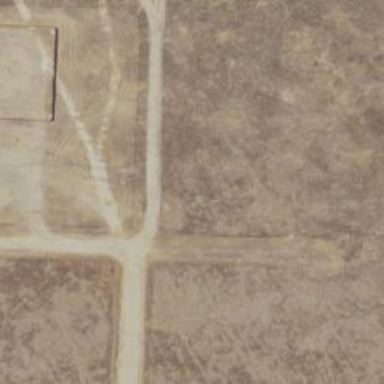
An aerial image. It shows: Track road.